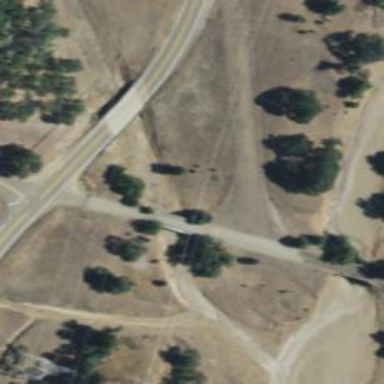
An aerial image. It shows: Unclassified road on bridge.